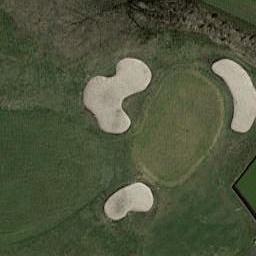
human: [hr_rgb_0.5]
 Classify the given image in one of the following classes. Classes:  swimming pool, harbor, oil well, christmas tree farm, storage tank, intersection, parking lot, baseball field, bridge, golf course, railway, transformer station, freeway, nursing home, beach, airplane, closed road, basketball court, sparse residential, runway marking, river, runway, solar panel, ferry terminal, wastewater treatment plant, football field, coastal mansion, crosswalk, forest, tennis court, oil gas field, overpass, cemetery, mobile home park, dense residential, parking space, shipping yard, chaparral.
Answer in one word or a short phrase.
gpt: golf course